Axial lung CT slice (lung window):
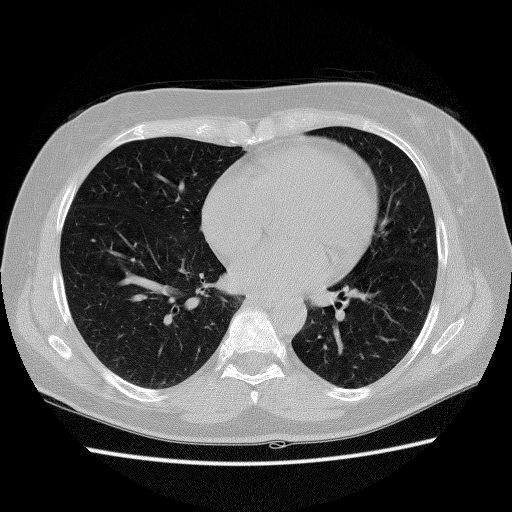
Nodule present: no